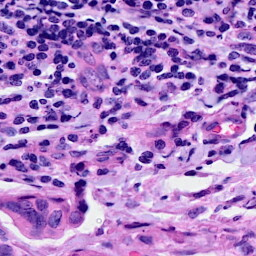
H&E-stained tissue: Breast